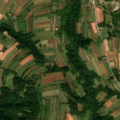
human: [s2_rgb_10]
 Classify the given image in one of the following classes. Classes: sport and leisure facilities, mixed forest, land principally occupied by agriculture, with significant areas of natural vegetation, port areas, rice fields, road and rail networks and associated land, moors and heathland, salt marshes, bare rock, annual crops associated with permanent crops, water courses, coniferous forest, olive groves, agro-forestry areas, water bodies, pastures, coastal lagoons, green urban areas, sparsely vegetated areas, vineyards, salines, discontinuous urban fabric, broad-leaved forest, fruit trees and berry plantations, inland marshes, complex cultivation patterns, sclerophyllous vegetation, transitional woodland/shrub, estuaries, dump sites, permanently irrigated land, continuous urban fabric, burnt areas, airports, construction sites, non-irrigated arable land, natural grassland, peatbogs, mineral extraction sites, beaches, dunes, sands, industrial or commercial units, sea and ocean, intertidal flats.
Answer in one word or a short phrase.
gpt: complex cultivation patterns, land principally occupied by agriculture, with significant areas of natural vegetation, broad-leaved forest